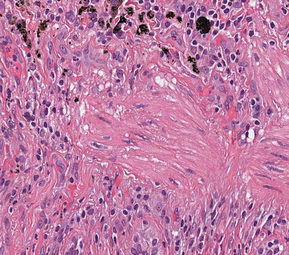
Tumor epithelial tissue: no
Tumor-associated stroma tissue: yes
Normal tissue: no